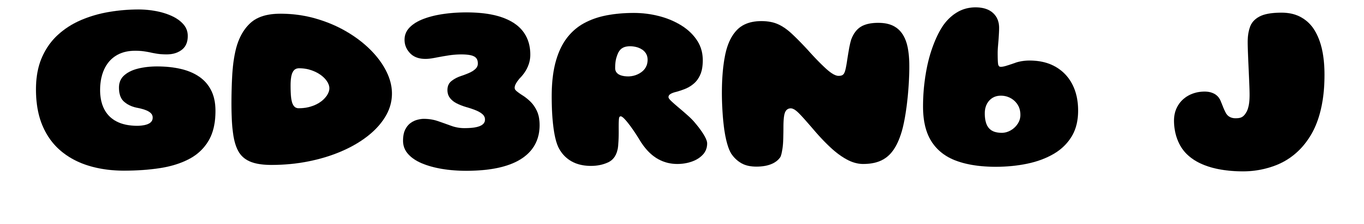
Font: Gluten_ExtraBold